Interaction volume radius: 10 \u00c5
Interaction volume height: 10 \u00c5
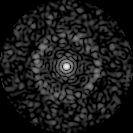
Disorder parameter: 0.873